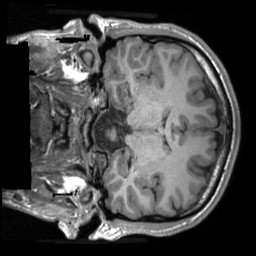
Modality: T1w
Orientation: coronal
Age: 21
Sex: male
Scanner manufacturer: siemens
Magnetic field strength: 3 T
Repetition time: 1.9 s
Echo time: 0.00232 s